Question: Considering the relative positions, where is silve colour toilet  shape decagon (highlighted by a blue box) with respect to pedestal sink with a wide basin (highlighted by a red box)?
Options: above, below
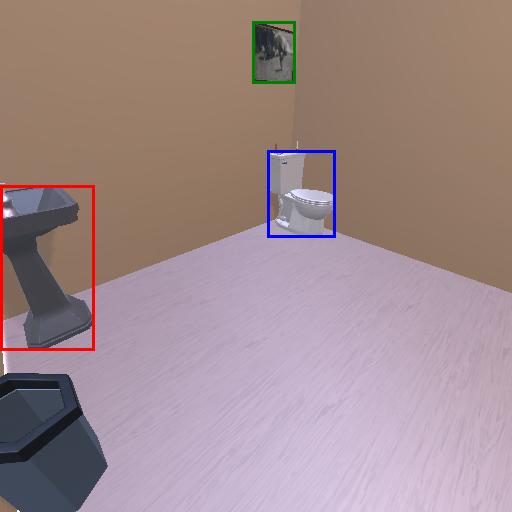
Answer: above